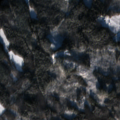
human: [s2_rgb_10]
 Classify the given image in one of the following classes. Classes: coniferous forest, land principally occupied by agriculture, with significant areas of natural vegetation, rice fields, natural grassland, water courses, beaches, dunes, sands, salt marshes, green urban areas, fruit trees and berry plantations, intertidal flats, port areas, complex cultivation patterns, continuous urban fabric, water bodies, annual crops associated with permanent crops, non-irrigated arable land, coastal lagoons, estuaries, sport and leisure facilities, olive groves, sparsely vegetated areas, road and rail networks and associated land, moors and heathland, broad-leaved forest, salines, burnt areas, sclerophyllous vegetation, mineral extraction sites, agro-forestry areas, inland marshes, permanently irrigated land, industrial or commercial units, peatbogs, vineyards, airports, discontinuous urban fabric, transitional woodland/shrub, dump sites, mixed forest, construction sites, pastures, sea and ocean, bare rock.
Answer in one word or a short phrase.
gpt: broad-leaved forest, coniferous forest, mixed forest, transitional woodland/shrub, water bodies